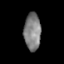
Tissue: skin
Cell type: Epithelial cells
Senescence score: 0.9064
Nuclear area (px): 613
Mean DAPI intensity: 127.341